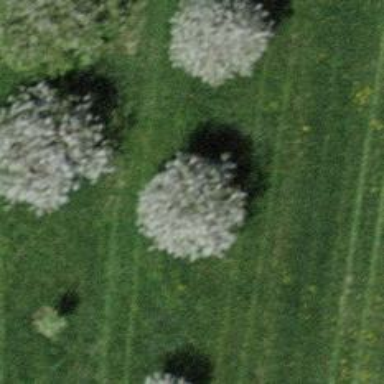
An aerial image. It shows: Agricultural area with broadleaved deciduous trees.